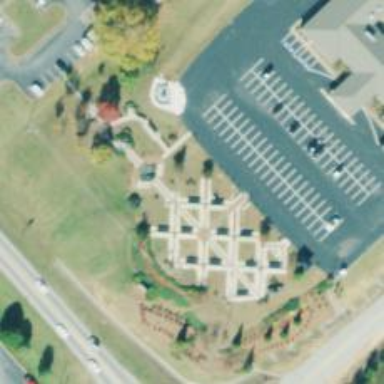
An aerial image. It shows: Memorial site with historic significance.